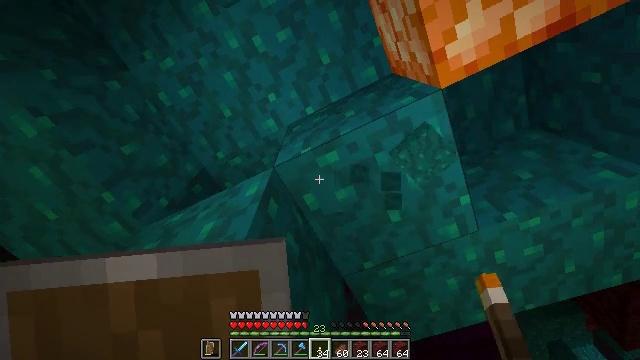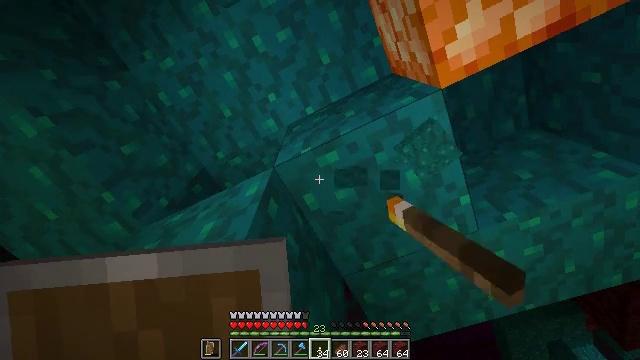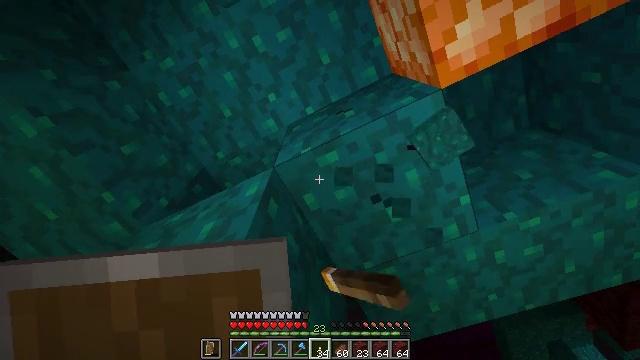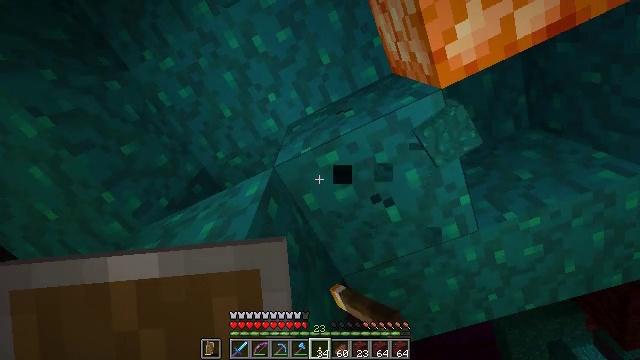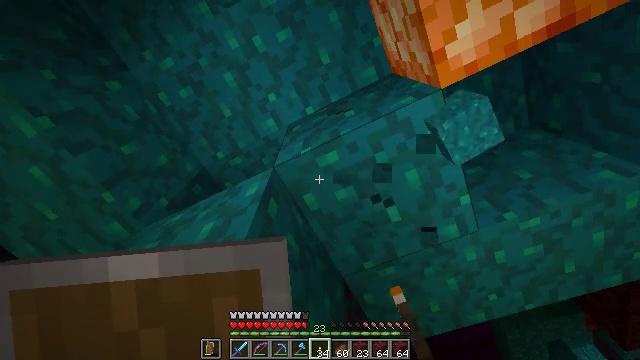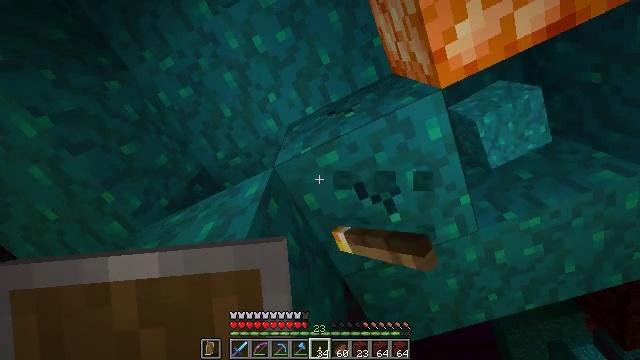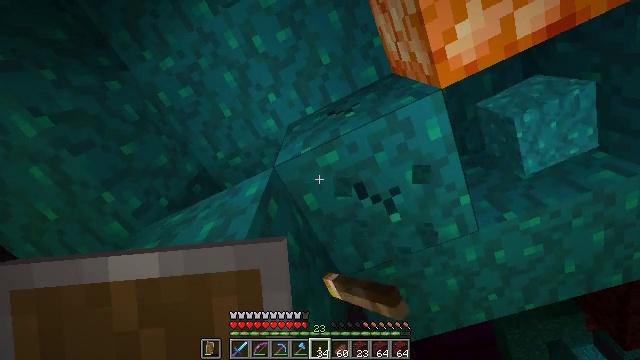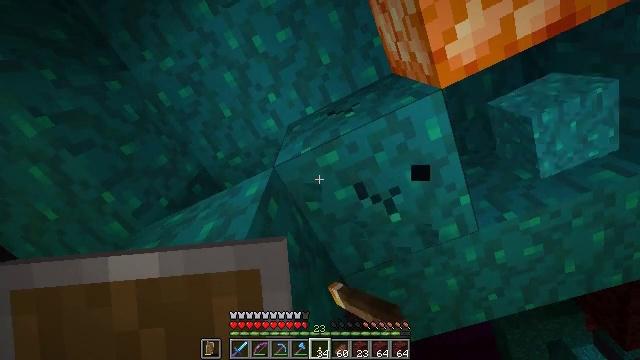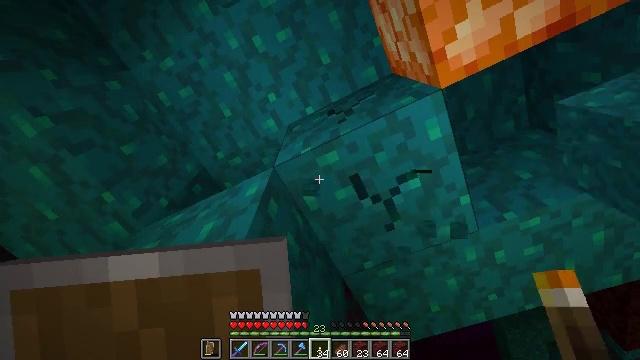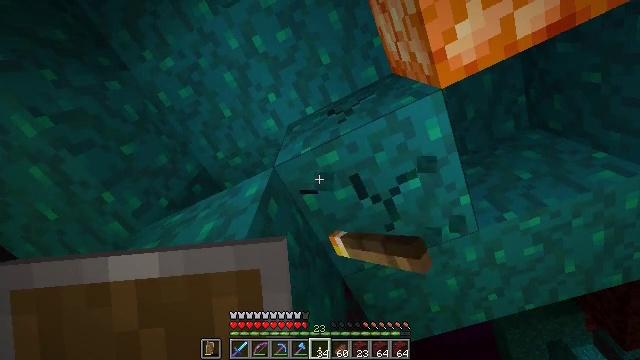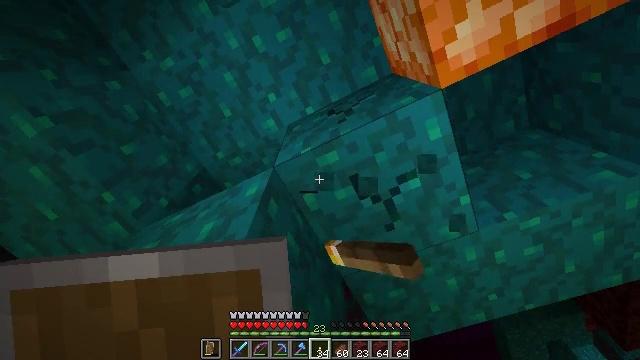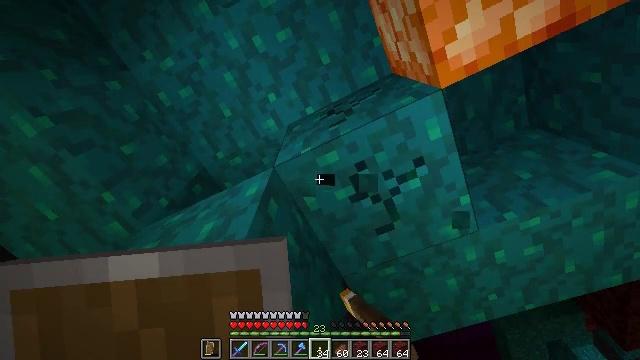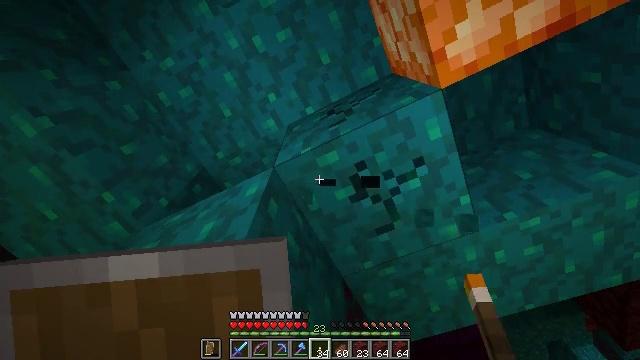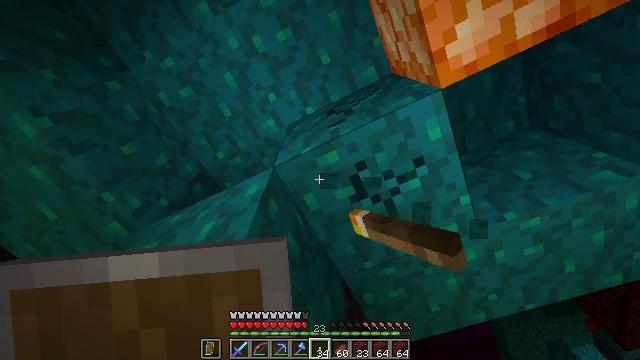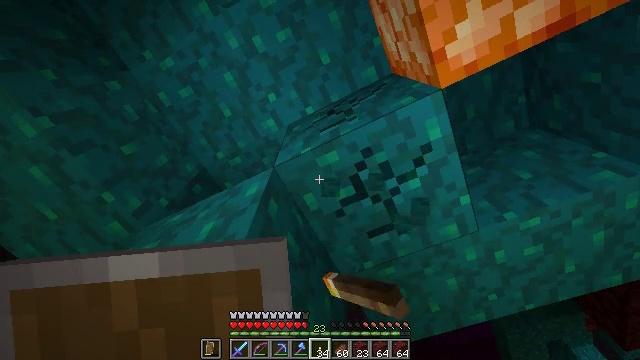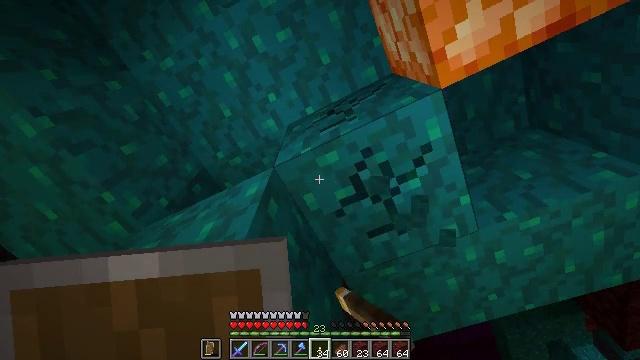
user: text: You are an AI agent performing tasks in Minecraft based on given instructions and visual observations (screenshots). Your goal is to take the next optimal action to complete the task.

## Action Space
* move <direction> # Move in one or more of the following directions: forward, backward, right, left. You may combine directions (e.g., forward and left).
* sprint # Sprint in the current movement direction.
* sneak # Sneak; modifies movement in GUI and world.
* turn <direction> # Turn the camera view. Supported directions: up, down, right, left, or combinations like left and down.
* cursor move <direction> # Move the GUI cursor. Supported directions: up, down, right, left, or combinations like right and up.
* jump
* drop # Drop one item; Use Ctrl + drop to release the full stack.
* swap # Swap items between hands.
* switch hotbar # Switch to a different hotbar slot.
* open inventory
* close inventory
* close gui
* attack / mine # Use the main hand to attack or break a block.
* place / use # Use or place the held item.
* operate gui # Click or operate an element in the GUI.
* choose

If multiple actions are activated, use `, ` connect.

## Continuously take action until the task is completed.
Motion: motion action
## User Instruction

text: Break the warped wart block.
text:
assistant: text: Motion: attack / mine
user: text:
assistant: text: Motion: attack / mine
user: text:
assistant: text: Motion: attack / mine
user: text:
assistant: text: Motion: attack / mine
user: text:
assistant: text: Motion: attack / mine
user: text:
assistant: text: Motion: attack / mine
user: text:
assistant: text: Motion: attack / mine
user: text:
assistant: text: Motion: attack / mine
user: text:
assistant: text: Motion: attack / mine
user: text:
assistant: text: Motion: attack / mine
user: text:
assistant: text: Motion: attack / mine
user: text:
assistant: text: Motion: attack / mine
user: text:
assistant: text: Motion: attack / mine
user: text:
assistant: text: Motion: attack / mine
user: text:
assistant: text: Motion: attack / mine
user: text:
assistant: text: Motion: attack / mine
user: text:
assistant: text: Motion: attack / mine
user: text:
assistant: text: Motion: attack / mine
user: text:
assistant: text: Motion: attack / mine
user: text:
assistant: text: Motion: attack / mine
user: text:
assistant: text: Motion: attack / mine
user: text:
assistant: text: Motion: attack / mine
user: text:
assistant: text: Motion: attack / mine
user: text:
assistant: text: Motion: attack / mine
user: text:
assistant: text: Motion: attack / mine
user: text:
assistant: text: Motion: attack / mine
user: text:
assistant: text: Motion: attack / mine
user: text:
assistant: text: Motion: attack / mine
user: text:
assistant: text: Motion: attack / mine
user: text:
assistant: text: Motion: attack / mine